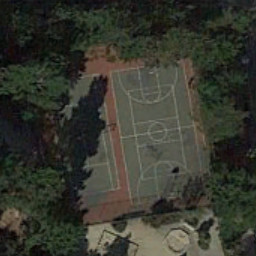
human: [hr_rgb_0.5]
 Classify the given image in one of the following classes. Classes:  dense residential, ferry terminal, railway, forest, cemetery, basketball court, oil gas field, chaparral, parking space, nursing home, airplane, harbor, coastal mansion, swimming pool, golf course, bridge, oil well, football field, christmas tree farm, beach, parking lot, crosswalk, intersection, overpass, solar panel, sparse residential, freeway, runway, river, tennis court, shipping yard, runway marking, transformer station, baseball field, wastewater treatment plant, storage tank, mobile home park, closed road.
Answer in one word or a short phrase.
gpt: basketball court